【题型】解答题　【知识点】立体几何　【难度】medium
如图，在正方体 $ABCD-A_1B_1C_1D_1$ 中，

\begin{minipage}{0.45\textwidth}
\centering

\end{minipage}
\begin{minipage}{0.45\textwidth}
\centering

\end{minipage}

(1)若 $D_1N = C_1M$，求证：$MN \parallel$ 平面 $ABB_1A_1$．

(2)求证：平面 $C_1DB \parallel$ 平面 $AB_1D_1$．

(3)试问：线段 $A_1C$ 被两个平行平面 $C_1DB$ 与平面 $AB_1D_1$ 所截得的线段长是否相等？请说明理由．
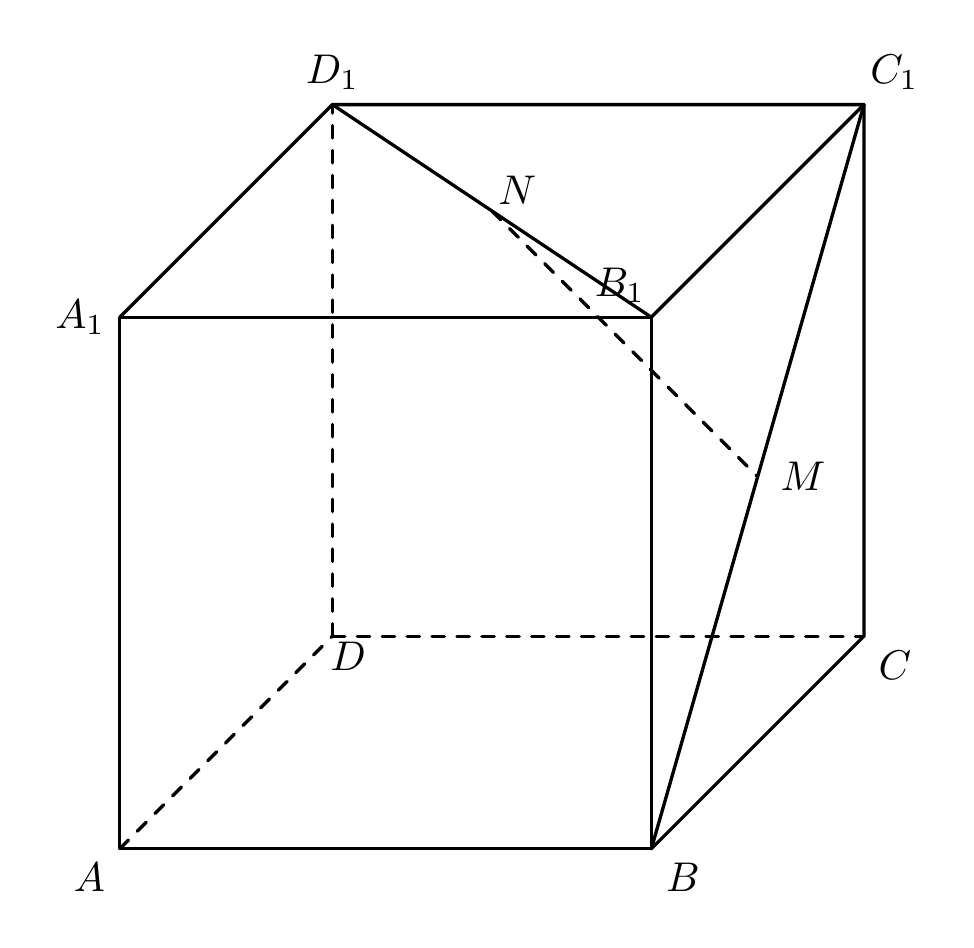
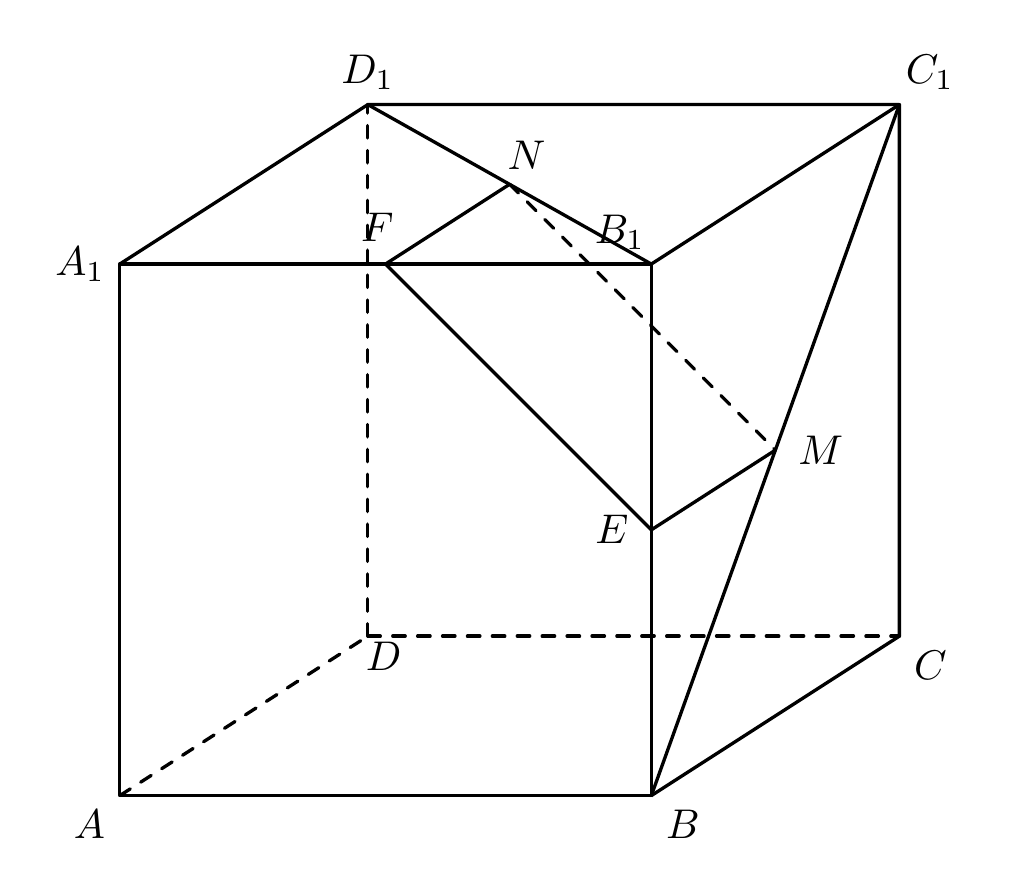
【解答】
【详解】（1）证明：过点 $M$ 作 $ME \parallel B_1C_1$ 交 $BB_1$ 于 $E$，则 $\dfrac{EM}{B_1C_1} = \dfrac{BM}{BC_1}$ $\textcircled{1}$

过点 $N$ 作 $NF \parallel A_1D_1$ 交 $A_1B_1$ 于 $F$，则 $\dfrac{NF}{A_1D_1} = \dfrac{B_1N}{B_1D_1}$ $\textcircled{2}$

连接 $EF$．$\because B_1C_1 = A_1D_1$，$D_1B_1 = C_1B$，$D_1N = C_1M$，

$\therefore D_1B_1 - D_1N = C_1B - C_1M$，即：$B_1N = BM, BC_1 = B_1D_1$，

$\therefore NF = EM$

$\because NF \parallel A_1D_1 \parallel B_1C_1 \parallel EM$

$\therefore$ 四边形 $MNFE$ 是平行四边形，

$\therefore MN \parallel EF$

$\because MN \not\subset$ 平面 $ABB_1A_1$，$EF \subset$ 平面 $ABB_1A_1$

$\therefore MN \parallel$ 平面 $ABB_1A_1$

（2）证明：$\because$ 正方形 $ABCD-A_1B_1C_1D_1$ 中，$DD_1 \parallel BB_1, DD_1 = BB_1$，

$\therefore$ 四边形 $DD_1B_1B$ 是平行四边形，

$\therefore BD \parallel B_1D_1$

$\because BD \not\subset$ 平面 $AB_1D_1$，$B_1D_1 \subset$ 平面 $AB_1D_1$

$\therefore BD \parallel$ 平面 $AB_1D_1$

同理 $BC_1 \parallel$ 平面 $AB_1D_1$

$\because BD \cap BC_1 = B$，$BD \subset$ 平面 $C_1BD$，$BC_1 \subset$ 平面 $C_1BD$，

$\dots$ 平面 $C_1BD \parallel$ 平面 $AB_1D_1$

（3）解：线段 $A_1C$ 被两个平行平面 $C_1DB$ 与平面 $AB_1D_1$ 所截得的线段长相等．

理由如下：

如图，连接 $A_1C_1$ 交 $B_1D_1$ 于点 $O_1$，连接 $AO_1$ 与 $A_1C$ 交于点 $E$．

又因为 $AO_1 \subset$ 平面 $AB_1D_1$，

所以点 $E$ 也在平面 $AB_1D_1$ 内，

所以点 $E$ 就是 $A_1C$ 与平面 $AB_1D_1$ 的交点；

连接 $AC$ 交 $BD$ 于点 $O$，连接 $C_1O$ 与 $A_1C$ 交于点 $F$，

则点 $F$ 就是 $A_1C$ 与平面 $C_1BD$ 的交点．

下面证明：$A_1E = EF = FC$：

因为平面 $A_1C_1C \cap$ 平面 $AB_1D_1 = EO_1$，平面 $A_1C_1C \cap$ 平面 $C_1BD = C_1F$，

平面 $AB_1D_1 \parallel$ 平面 $C_1BD$，

所以 $EO_1 \parallel C_1F$．

在 $\triangle A_1C_1F$ 中，$O_1$ 是 $A_1C_1$ 的中点，

所以 $E$ 是 $A_1F$ 的中点，即 $A_1E = EF$；

同理可证 $OF \parallel AE$，

所以 $F$ 是 $CE$ 的中点，即 $CF = FE$，

所以 $A_1E = EF = FC$．

所以，$A_1C$ 被两个平行平面 $C_1DB$ 与平面 $AB_1D_1$ 所截得的线段长相等．
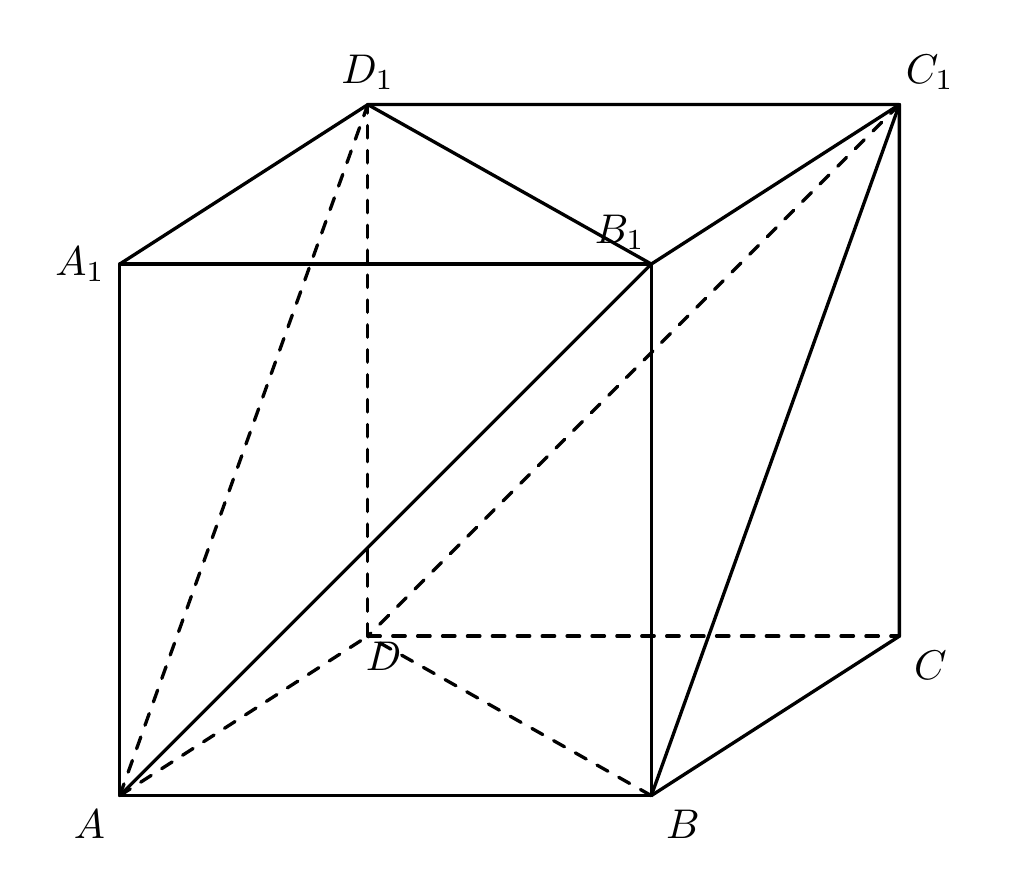
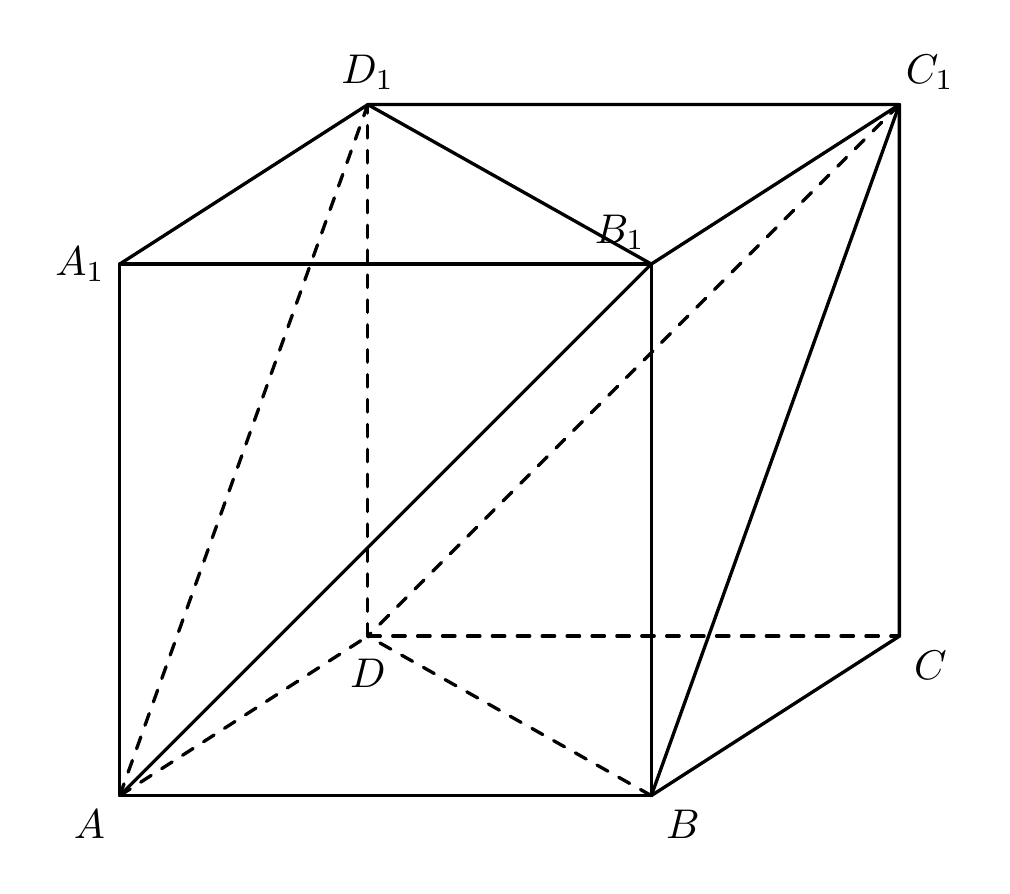
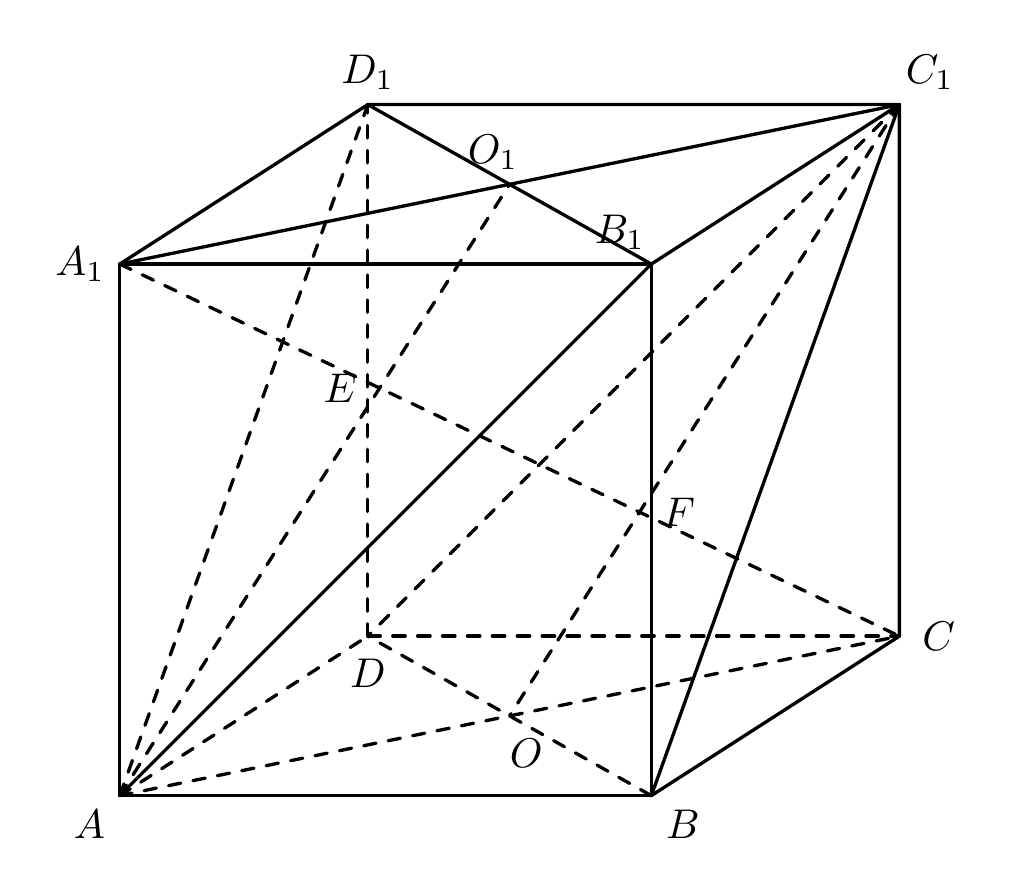